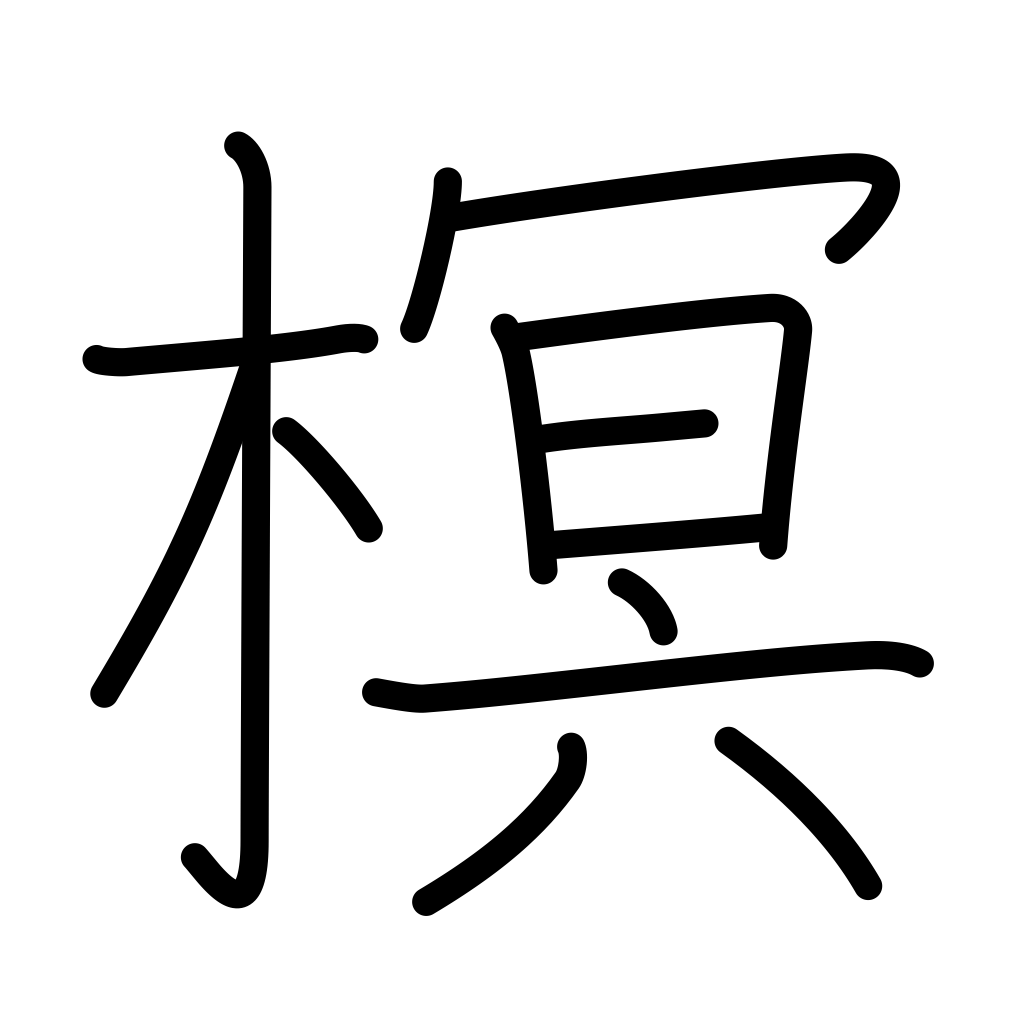
Meaning: type of tree